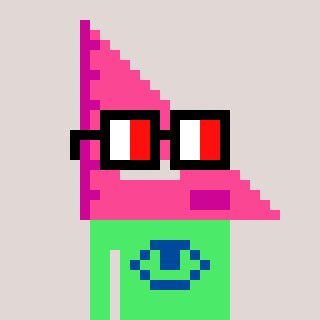
a pixel art character with square glasses with black frames and red eyes, a squadron ruler-shaped head and a teal-colored body on a warm background